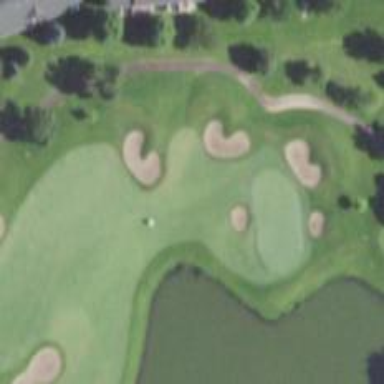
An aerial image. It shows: Golf hole.